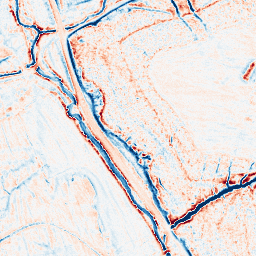
Category: edge_preserving
Decomposition family: anisotropic_diffusion
Decomposition parameters: iterations: 50
kappa: 50
gamma: 0.05
Upsampling method: quadratic
Upsampling parameters: scale: 8
Upsampling scale: 8